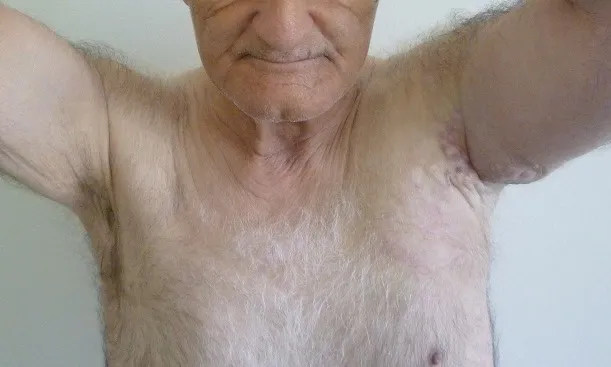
Edema of the upper limb.
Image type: medical_photograph (skin_photograph)